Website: apple
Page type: billing-address
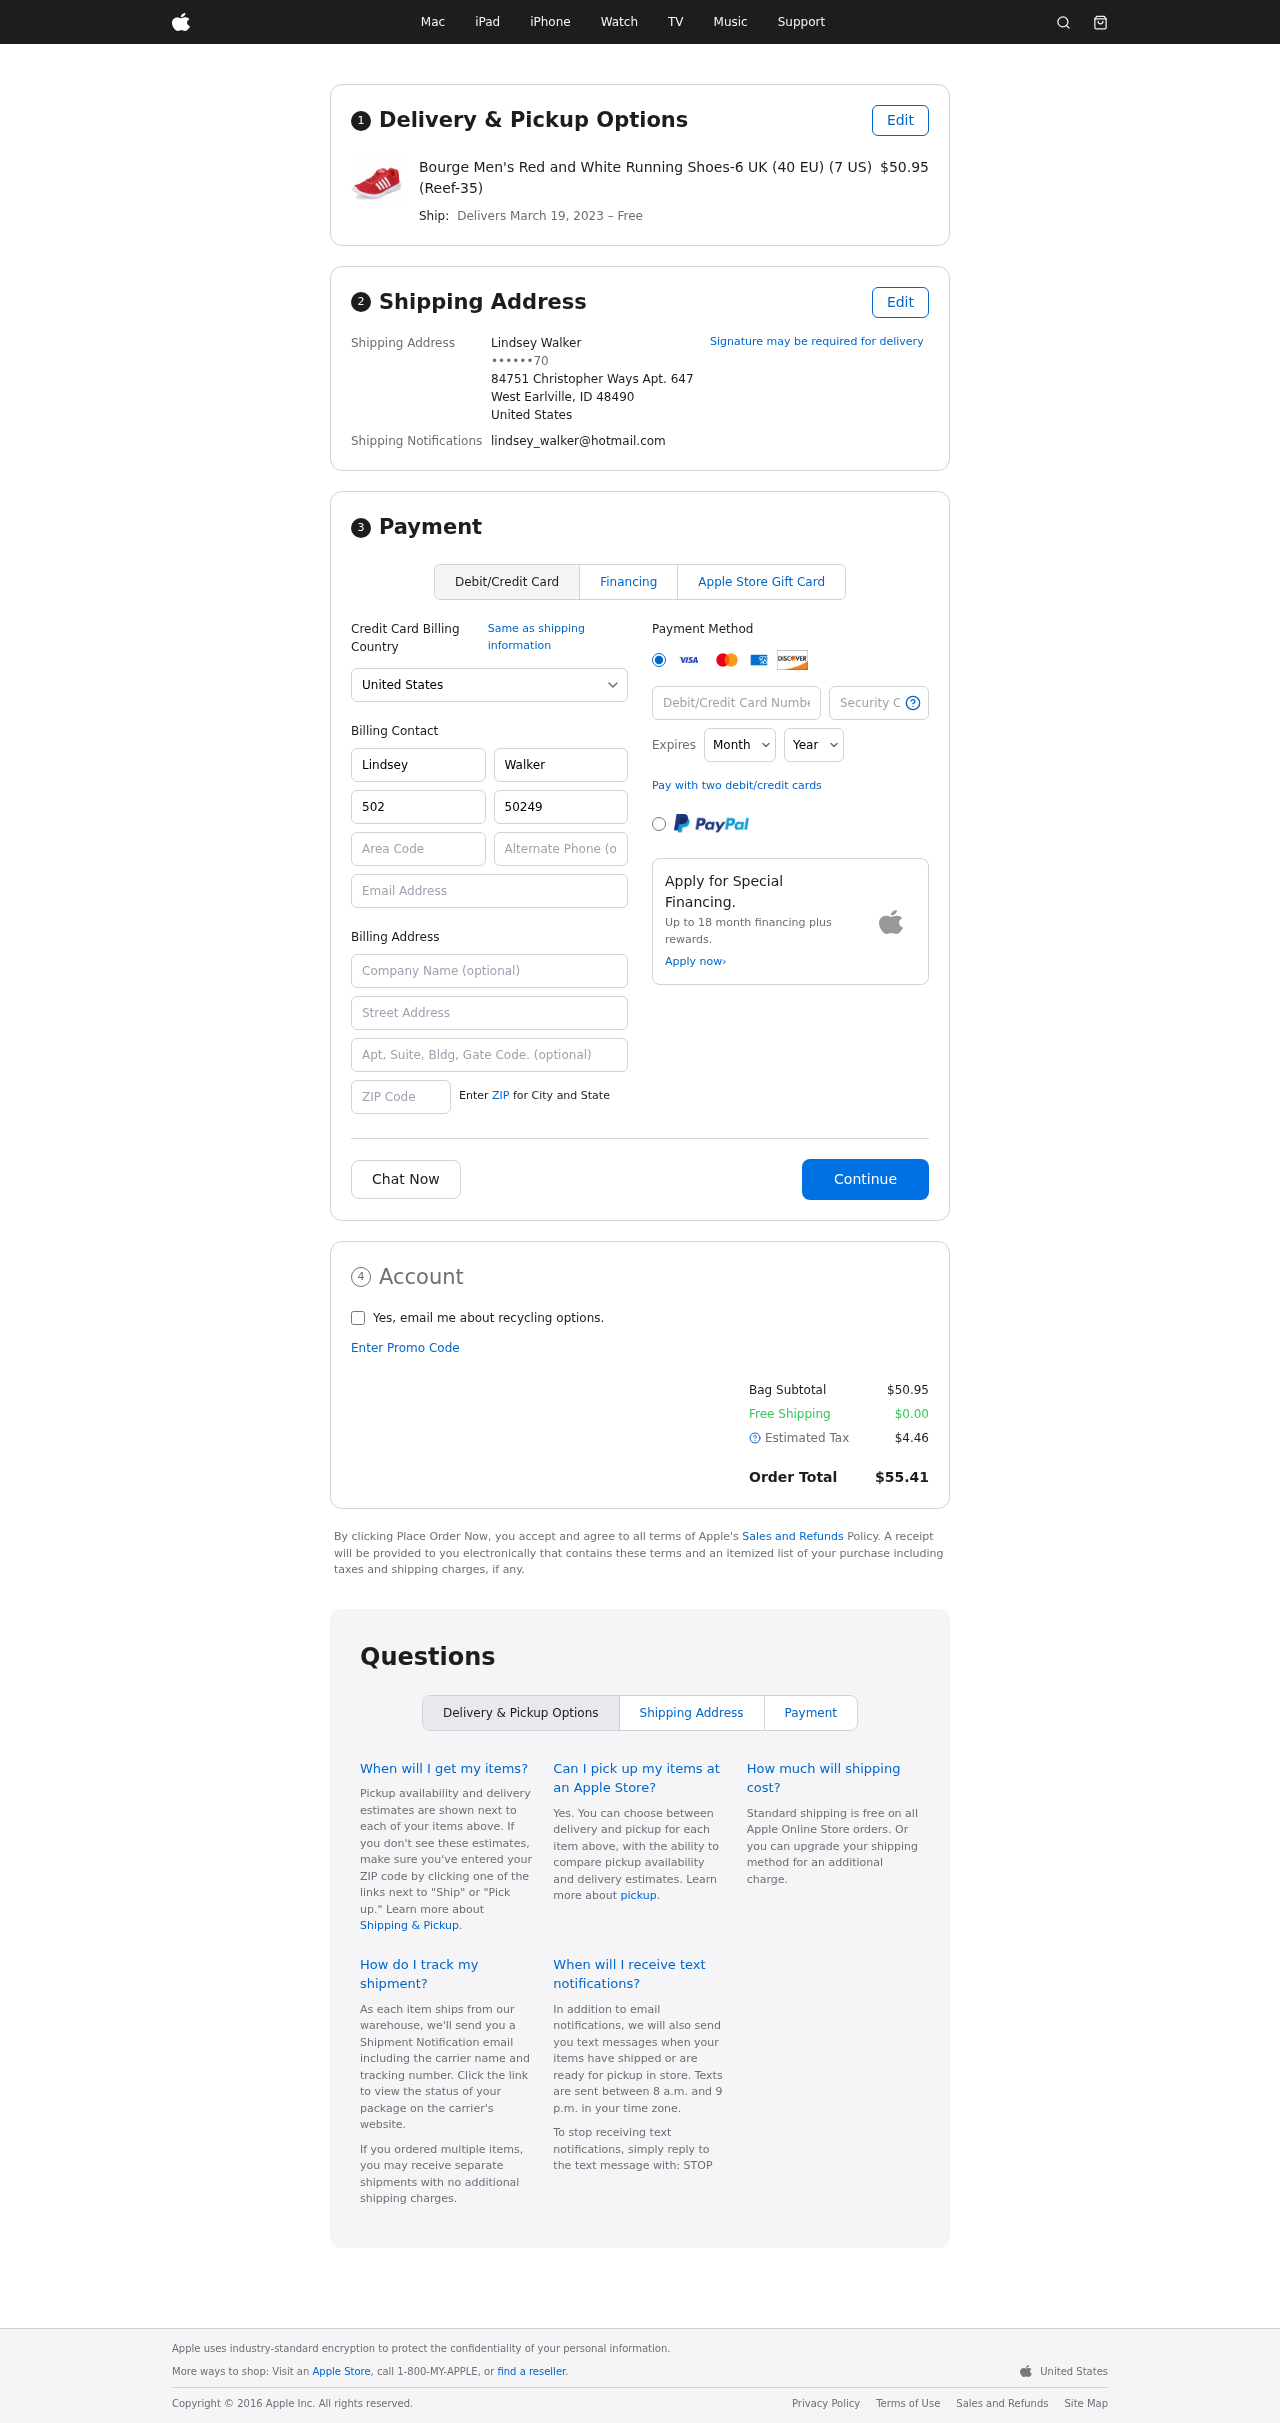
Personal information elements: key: PII_CARD_CVV
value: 183
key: PII_CARD_EXPIRY_MONTH
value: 10
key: PII_CARD_EXPIRY_YEAR
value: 29
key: PII_CARD_NUMBER
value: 4659 7588 6994 6185
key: PII_CITY_STATE_ZIP
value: West Earlville, ID 48490
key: PII_COUNTRY
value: United States
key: PII_EMAIL
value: lindsey_walker@hotmail.com
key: PII_FULLNAME
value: Lindsey Walker
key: PII_STREET
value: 84751 Christopher Ways Apt. 647
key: PII_PHONE_MASKED
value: ••••••70
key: PII_BILLING_FIRSTNAME
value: Lindsey
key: PII_BILLING_LASTNAME
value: Walker
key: PII_BILLING_PHONE_AREA
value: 502
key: PII_BILLING_PHONE
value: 5024975270
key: PII_BILLING_PHONE_ALT_AREA
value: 220
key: PII_BILLING_PHONE_ALT
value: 2209288981
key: PII_BILLING_EMAIL
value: lindsey_walker@hotmail.com
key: PII_BILLING_STREET
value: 84751 Christopher Ways Apt. 647
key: PII_BILLING_STREET2
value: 7325 Chad Green
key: PII_BILLING_POSTCODE
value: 48490
Product elements: key: PRODUCT1_NAME
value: Bourge Men's Red and White Running Shoes-6 UK (40 EU) (7 US) (Reef-35)
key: PRODUCT1_PRICE
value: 50.95
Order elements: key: ORDER_DELIVERY_DATE
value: March 19, 2023
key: ORDER_SUBTOTAL
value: $50.95
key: ORDER_SHIPPING_COST
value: $0.00
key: ORDER_TAX
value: $4.46
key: ORDER_TOTAL
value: $55.41